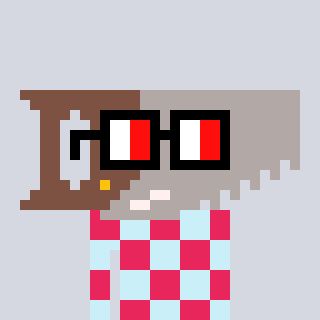
a pixel art character with square glasses with black frames and red eyes, a saw-shaped head and a cold-colored body on a cool background